Field crop: maize
Growth stage: 1
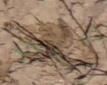
Species: lolium